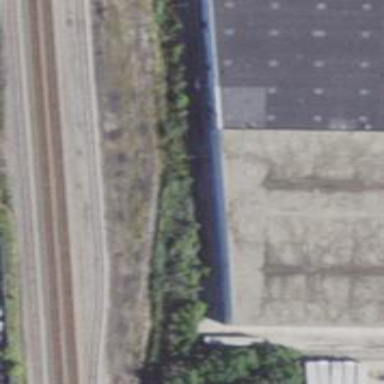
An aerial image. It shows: Abandoned railway spur.